Question: I have a login authentication system, the passwords in the database are stored as SHA-384. The following login script does nothing, when I include the Hash function. Where am I going wrong?
I'm using MSSQL Server 2008 R2, Coldfusion 10.
'''
<cfif IsDefined("FORM.email")>
<cfset redirectLoginSuccess="admin.cfm">
<cfset redirectLoginFailed="login.cfm">
<cfquery name="UserAuth" datasource="sql1007539">
SELECT email,userPass FROM customers WHERE email=<cfqueryparam value="#FORM.email#" cfsqltype="cf_sql_clob" maxlength="255">
AND userPass=<cfqueryparam value="#Hash(form.userPassword, "SHA-384")#" cfsqltype="cf_sql_clob" maxlength="255">
</cfquery>
<cfif UserAuth.RecordCount NEQ 0>
<cftry>
<cflock scope="Session" timeout="30" type="Exclusive">
<cfset Session.Username=FORM.email>
<cfset Session.UserAuth="">
</cflock>
<cfif IsDefined("URL.accessdenied") AND true>
<cfset redirectLoginSuccess=URL.accessdenied>
</cfif>
<cflocation url="#redirectLoginSuccess#" addtoken="no">
<cfcatch type="Lock">
</cfcatch>
</cftry>
</cfif>
<cflocation url="#redirectLoginFailed#" addtoken="no">
<cfelse>
<cfset LoginAction=CGI.SCRIPT_NAME>
<cfif CGI.QUERY_STRING NEQ "">
<cfset LoginAction=LoginAction & "?" & XMLFormat(CGI.QUERY_STRING)>
</cfif>
</cfif>
'''
Edit: The script works if no HASH functions are used.
Edit: I can also confirm the passwords are stored in SHA-384. I checked using the following HASH identifier: duncanwinfrey.com/tools/hashid/hash.php
**Code returns error, when I remove the cfparam tag **
'''
<cfquery name="UserAuth" datasource="sql1007539">
SELECT email,userPass FROM customers WHERE email="#FORM.email#"
AND userPass="#hash(form.userPassword, "sha-384")#"
</cfquery>
'''

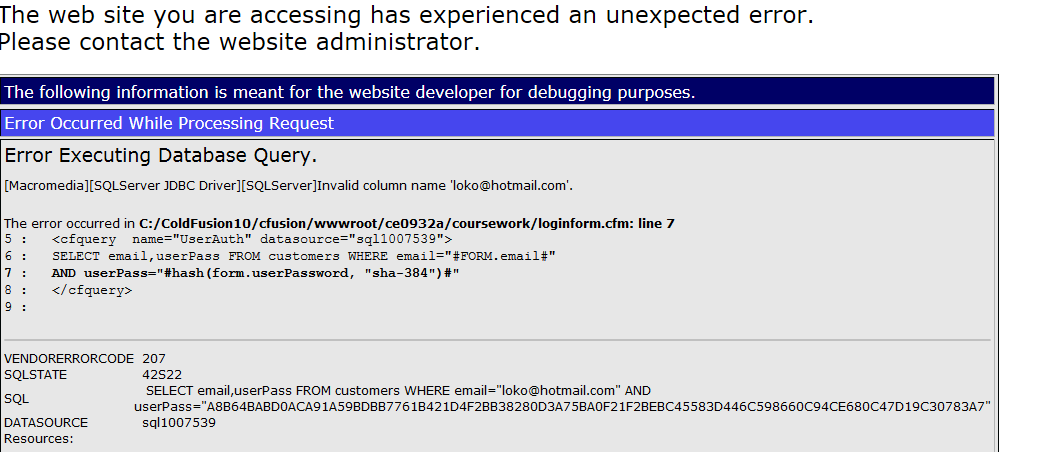
Answer: I managed to get it working with help from () from the Experts Exchange forum. It turns out it was human error on my part. I had an extra space in my insert query of the registration process and also set the encoding to UTF-8:
> '(space)#hash(form.password, "sha-384" ,'UTF-8')#'
I changed the password type to 'char(96)', and amended the 'cfqueryparam', as suggested. Thank you all for your help and guidance. Below is troubleshooting code, I used to help me figure this out:
'''
<cfset form.email = "some known email">
<cfset form.userPassword = "real password before hashing">
<!--- ONLY match on email ---->
<cfquery name="qGetData" ....>
SELECT *
FROM yourTable
WHERE email =<cfqueryparam value='#FORM.email#'
cfsqltype="cf_sql_varchar">
</cfquery>
<!--- Checking to see if the password is hashed or is in clear text --->
<cfdump var="#qGetData#">
'''
'''
<cfset newhash = hash(form.userPassword,'SHA-384')>
<cfif compare(newHash, qGetData.userPass) eq 0>
SAME
<cfelse>
DIFFERENT
</cfif>
'''
'''
<cfoutput>
db |#qGetData.userPass#|<br>
form |#hash(form.userPassword,'SHA-384')#|<br>
</cfoutput>
'''
I then used a <URL>#'.